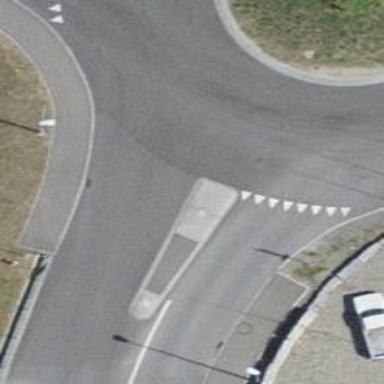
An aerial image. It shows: Road with "give way" sign.